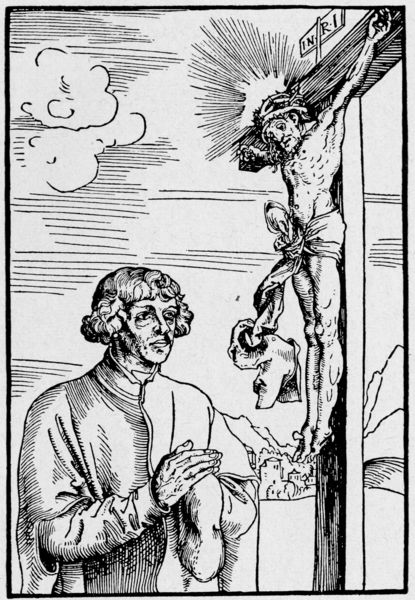
Titel: Georg Spalatin betet ein Kruzifix an
Künstler: Lucas d.Ä. Cranach
Institution: (Seriendruck)
Schlagwörter: berg, hand, himmel, kopf, körper, lendenschurz, mann, nackt, weiß, wolken, landschaft, menschen, stadt, frisur, grau, haar, holz, licht, mund, nase, schwarz, zeichnung, blick, tuch, wolke, bart, jacke, mütze, arme, kleidung, knoten, mensch, rahmen, stehen, tod, tot, bildnis, hände, portrait, porträt, hügel, kirche, sonne, gewand, haare, mantel, krone, lippen, locken, renaissance, füße, schrift, berge, gebirge, grafik, graphik, linien, könig, tafel, einfach, inschrift, robe, balken, langweilig, nagel, nägel, striche, schild, hängen, lendentuch, buch, kreuz, strahlen, pfahl, druck, schwarzweiss, schraffur, radierung, stich, illustration, text, beten, gebet, kranz, buchseite, schein, andächtig, maserung, heiligenschein, nimbus, christus, jesus, kreuzigung, dornen, kruzifix, luther, anbeten, jünger, heilig, kupferstich, anbetung, schmerzen, betend, durck, dornenkrone, dornenkranz, stifter, betender, reformation, wegkreuz, scharffur, inri, strahlennimbus, antoniuskreuz, leidensmann, gewant, jeus, anbetung christi, frühdruck, nael, nazaret, fefaltet